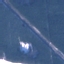
Label: Highway